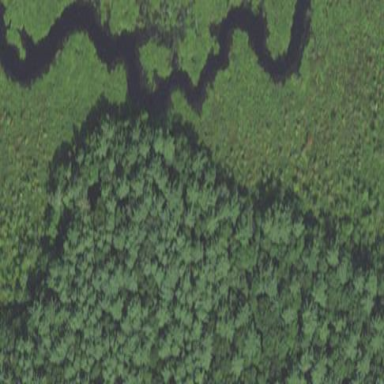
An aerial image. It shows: Marshy wetland area.